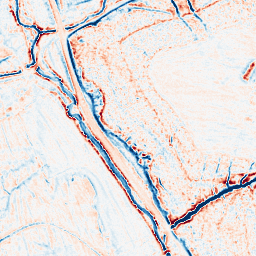
Category: multiscale
Decomposition family: dog_multiscale
Decomposition parameters: sigma_ratio: 1.4
n_scales: 4
base_sigma: 0.5
Upsampling method: cubic_catmull_rom
Upsampling parameters: scale: 8
Upsampling scale: 8